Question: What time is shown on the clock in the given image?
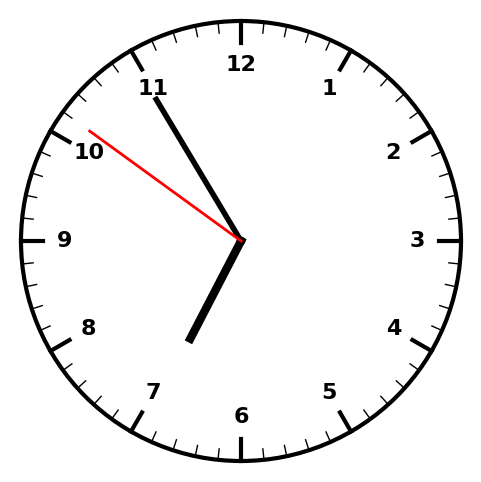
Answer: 06:54:51